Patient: sex M, age 79
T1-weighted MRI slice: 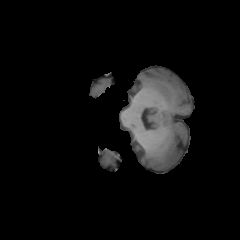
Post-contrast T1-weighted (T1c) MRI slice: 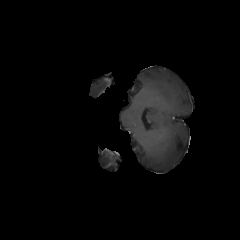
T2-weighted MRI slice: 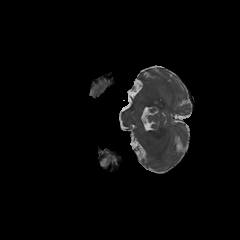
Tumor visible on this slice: no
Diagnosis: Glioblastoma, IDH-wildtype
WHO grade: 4